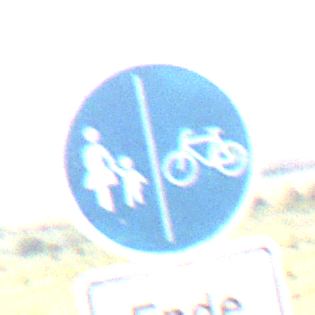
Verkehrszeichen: GetrennterRadUndGehwegRadwegRechts
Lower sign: HinweisDurchVerbaleAngabe2
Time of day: Midday
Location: Outdoor (Nature)
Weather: PartlyCloudy
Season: NotSpecified
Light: Natural